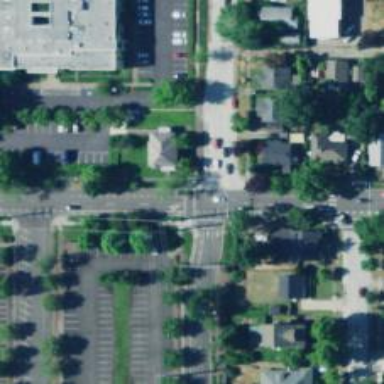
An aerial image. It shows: Solid stop line on the road.